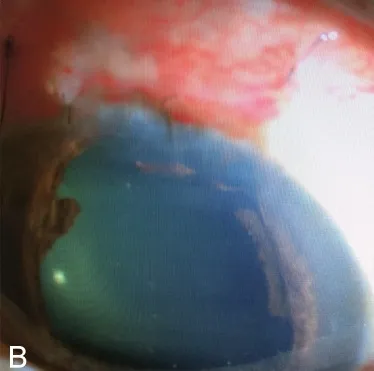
Post-re-excision bleb appearance.
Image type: pathology (fish)